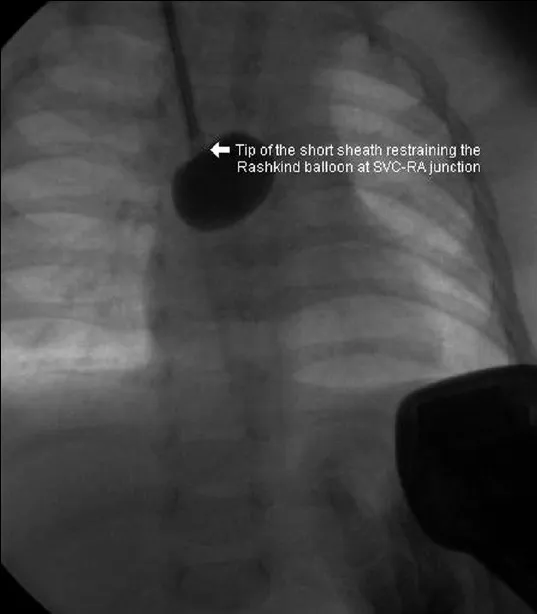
Short sheath through IJV, the tip of which is restraining the Rashkind balloon at SVC-RA junction.
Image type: radiology (x_ray)